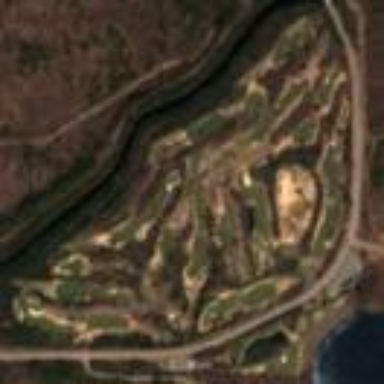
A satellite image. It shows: Golf course.